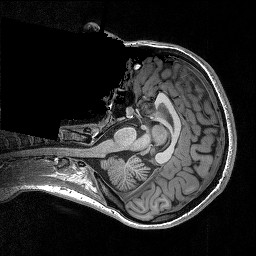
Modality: T1w
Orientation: axial